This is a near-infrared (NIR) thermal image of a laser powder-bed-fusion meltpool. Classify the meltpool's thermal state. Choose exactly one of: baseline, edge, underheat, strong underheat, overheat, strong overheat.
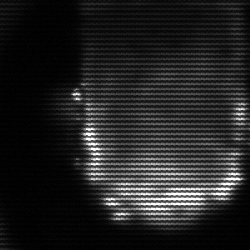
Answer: baseline